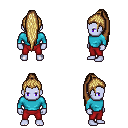
a pixel art fantasy rpg character, male body template, dark elf, purple skin, teal long-sleeve shirt, red pants, blonde extra-long topknot hairstyle, four views (front, back, left, right), 2x2 character sprite sheet, small pixel art, hard edges, no anti-aliasing